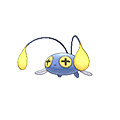
Pok\u00e9mon: chinchou